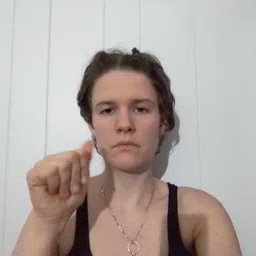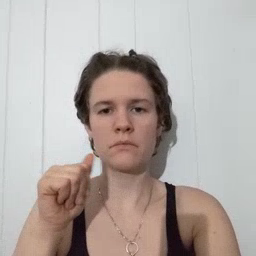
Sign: aunt